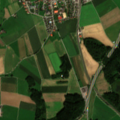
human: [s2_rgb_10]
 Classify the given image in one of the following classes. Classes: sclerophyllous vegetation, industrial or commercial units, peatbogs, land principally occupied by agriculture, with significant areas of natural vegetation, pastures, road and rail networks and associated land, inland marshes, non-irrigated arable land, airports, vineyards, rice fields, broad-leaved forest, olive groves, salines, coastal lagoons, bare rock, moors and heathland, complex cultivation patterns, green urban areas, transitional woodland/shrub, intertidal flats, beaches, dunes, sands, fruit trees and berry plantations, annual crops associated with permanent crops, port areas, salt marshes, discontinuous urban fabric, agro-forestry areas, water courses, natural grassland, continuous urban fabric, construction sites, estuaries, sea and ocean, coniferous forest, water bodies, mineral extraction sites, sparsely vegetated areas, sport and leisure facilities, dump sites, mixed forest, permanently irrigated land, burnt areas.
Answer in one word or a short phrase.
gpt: discontinuous urban fabric, non-irrigated arable land, coniferous forest, mixed forest